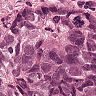
Metastatic tissue present: yes